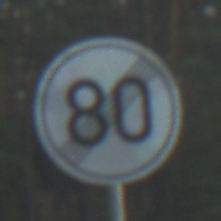
Verkehrszeichen: EndeGeschwindigkeit80
Umgebung: Outdoor, Nature
Tageszeit: SunriseSunset
Wetter: PartlyCloudy
Licht: Natural
Jahreszeit: NotSpecified
Kontrast: MediumContrast